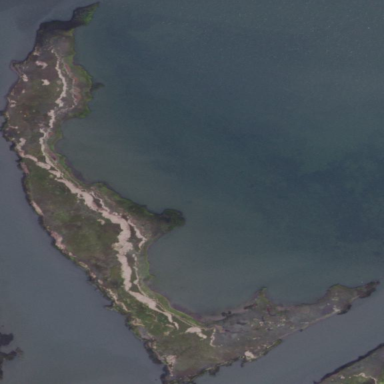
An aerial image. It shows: Islet located along the natural coastline.